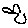
Label: bird